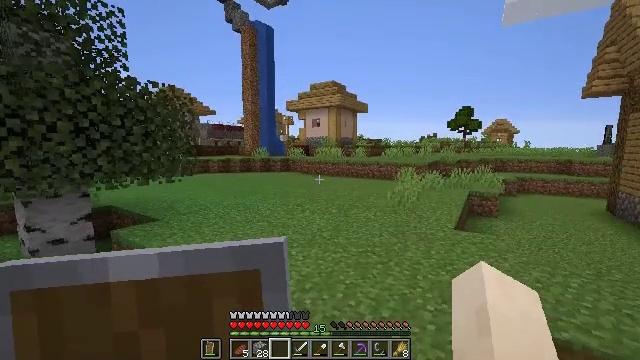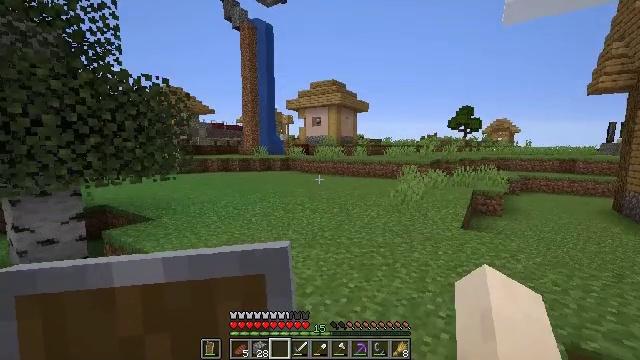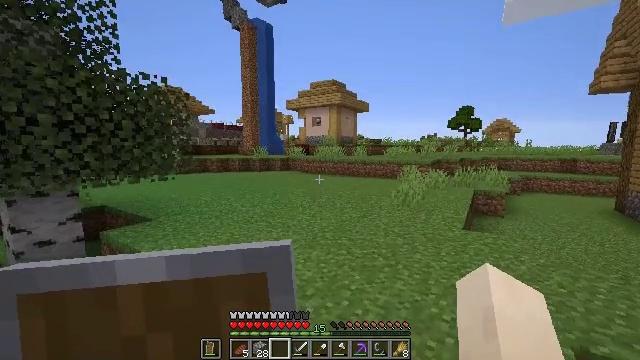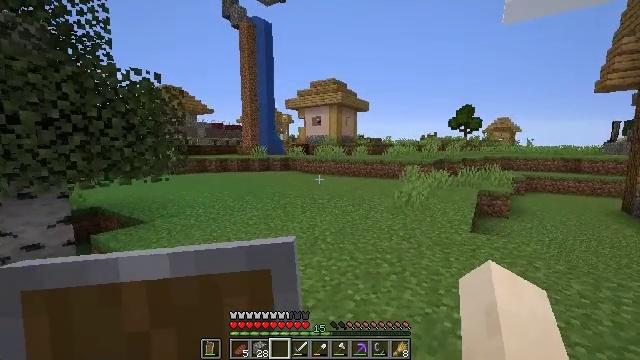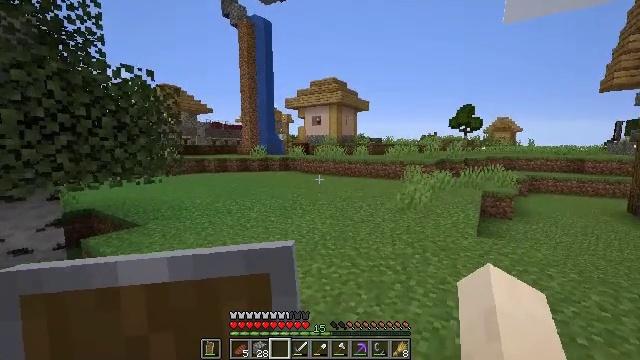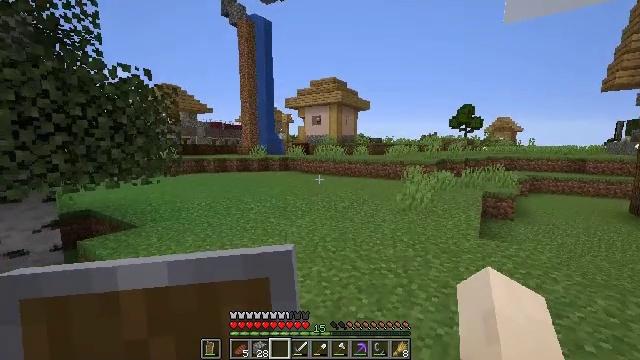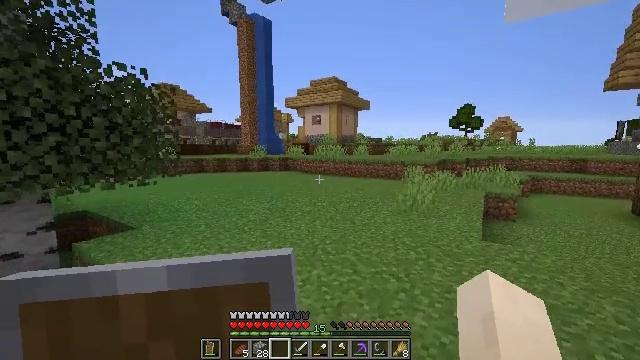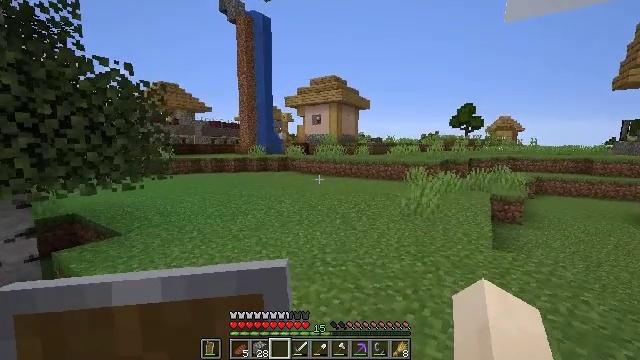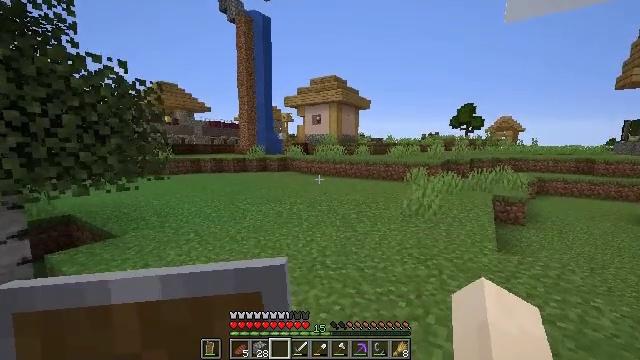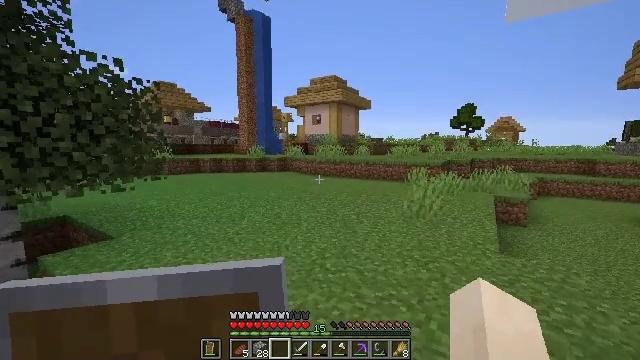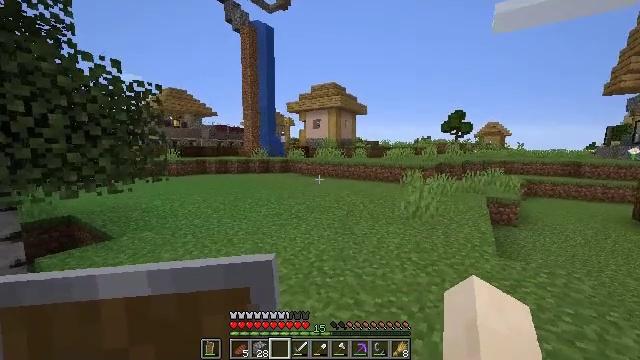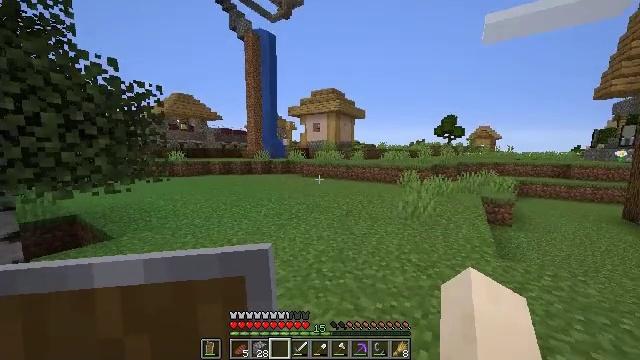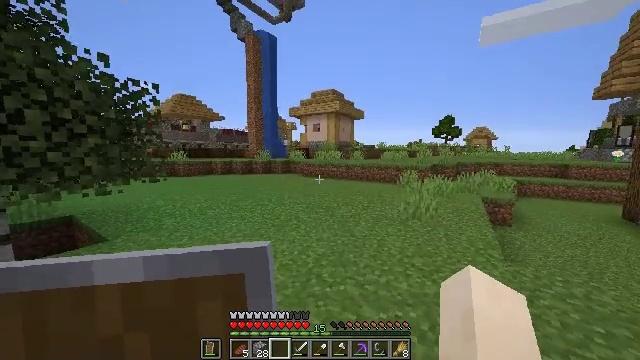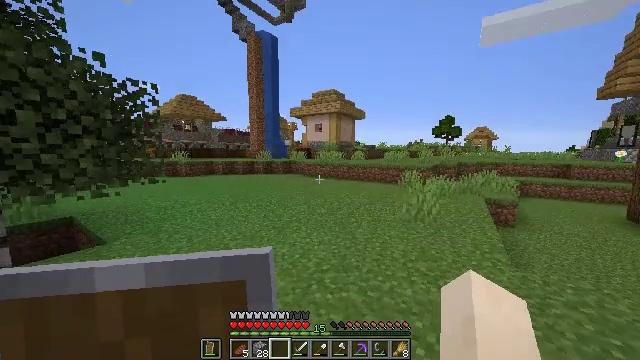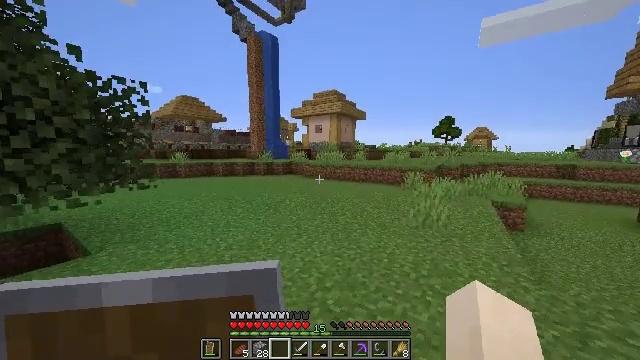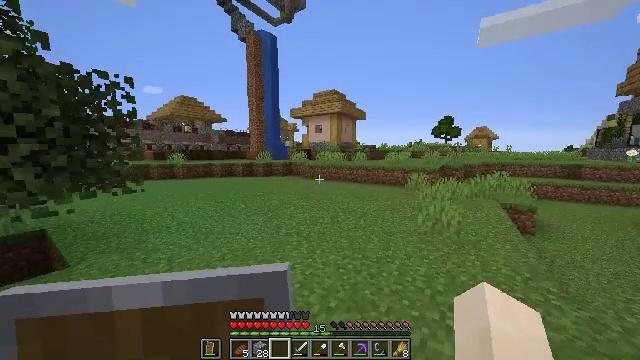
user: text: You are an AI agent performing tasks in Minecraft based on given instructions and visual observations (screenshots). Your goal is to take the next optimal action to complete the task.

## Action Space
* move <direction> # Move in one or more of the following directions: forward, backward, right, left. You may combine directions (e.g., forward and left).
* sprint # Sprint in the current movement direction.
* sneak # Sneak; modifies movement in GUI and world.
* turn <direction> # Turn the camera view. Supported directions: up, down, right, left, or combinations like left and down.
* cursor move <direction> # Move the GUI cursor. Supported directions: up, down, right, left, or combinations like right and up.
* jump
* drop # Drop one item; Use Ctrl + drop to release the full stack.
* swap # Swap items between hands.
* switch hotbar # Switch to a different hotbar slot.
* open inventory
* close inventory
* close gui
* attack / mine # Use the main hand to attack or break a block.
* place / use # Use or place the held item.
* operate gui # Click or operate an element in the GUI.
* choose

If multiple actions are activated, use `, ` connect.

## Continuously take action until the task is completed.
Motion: motion action
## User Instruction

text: craft item air
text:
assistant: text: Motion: move forward
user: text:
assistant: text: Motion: move forward
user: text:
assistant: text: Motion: no_op
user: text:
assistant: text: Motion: no_op
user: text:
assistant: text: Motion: move forward
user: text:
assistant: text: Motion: move forward
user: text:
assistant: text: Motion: move forward
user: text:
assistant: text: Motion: no_op
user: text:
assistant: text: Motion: move forward
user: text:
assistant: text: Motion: move forward
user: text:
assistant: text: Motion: move forward
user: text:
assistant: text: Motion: move forward
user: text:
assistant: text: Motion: move forward
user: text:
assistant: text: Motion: move forward
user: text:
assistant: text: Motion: move forward
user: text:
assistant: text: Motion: move forward
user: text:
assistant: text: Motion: move forward
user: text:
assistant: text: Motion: move forward, turn left
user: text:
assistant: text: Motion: move forward, turn left
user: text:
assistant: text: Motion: move forward, turn left
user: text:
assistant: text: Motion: move forward
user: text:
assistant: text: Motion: move forward, turn left
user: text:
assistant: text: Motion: move forward, turn left and up
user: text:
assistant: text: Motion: move forward
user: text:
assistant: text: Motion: move forward
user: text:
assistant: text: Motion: move forward, turn down
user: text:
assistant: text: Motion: move forward
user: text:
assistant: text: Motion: move forward
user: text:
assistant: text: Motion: move forward
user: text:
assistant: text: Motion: move forward